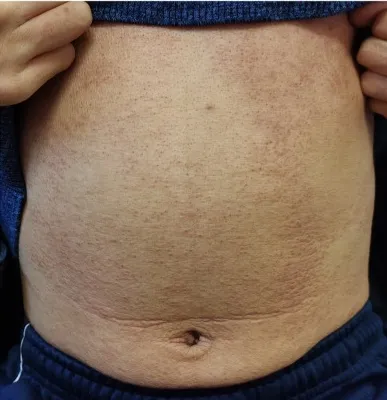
(C,D) Ichthyosiform rashes on the trunk and limbs.
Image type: medical_photograph (skin_photograph)